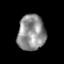
Tissue: prostate
Cell type: Myeloid cells
Senescence score: 0.2494
Nuclear area (px): 966
Mean DAPI intensity: 142.967